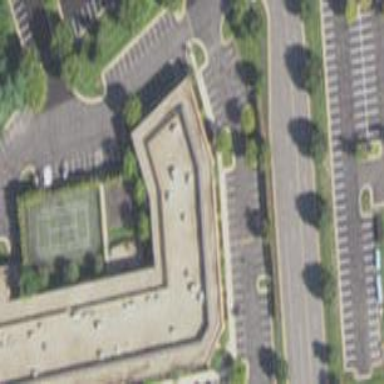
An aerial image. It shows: Commercial building.